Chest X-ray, AP view. Patient: 41 years old, sex M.
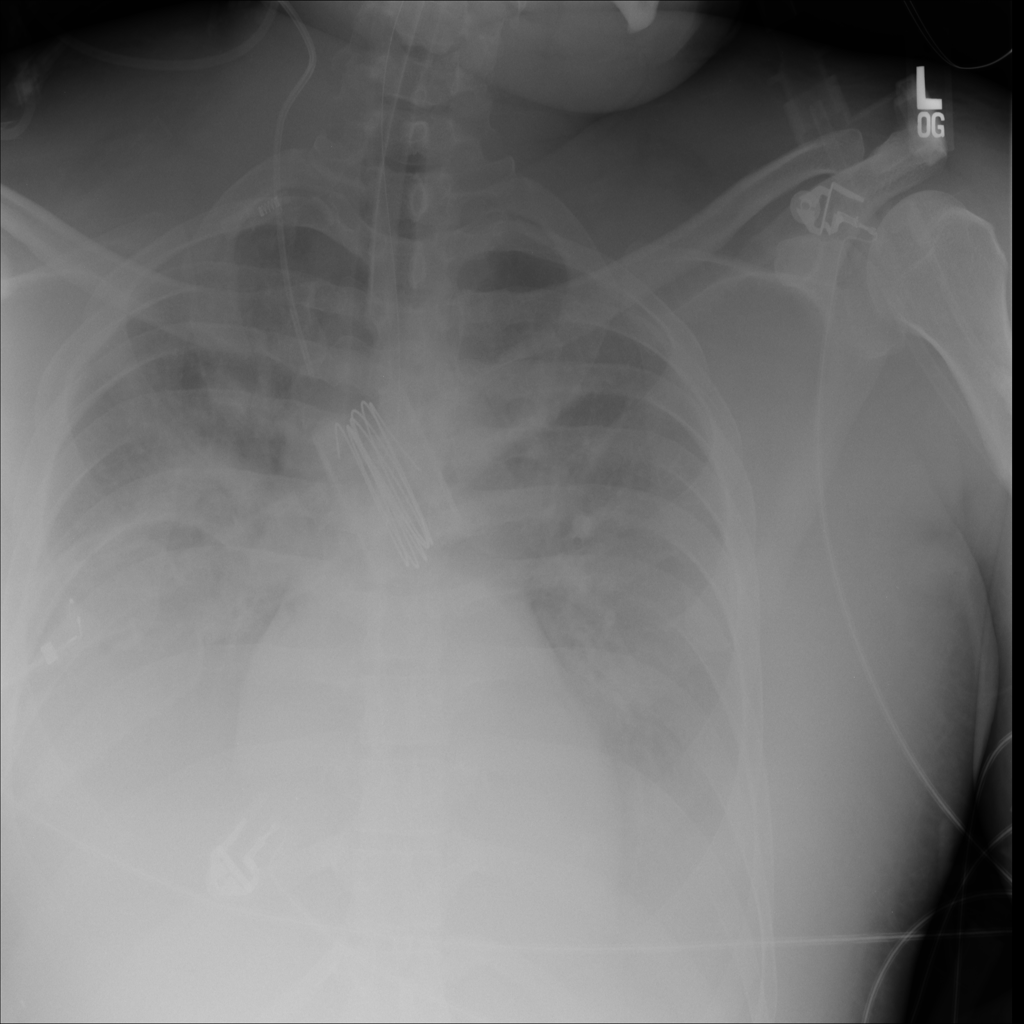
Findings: Effusion, Infiltration